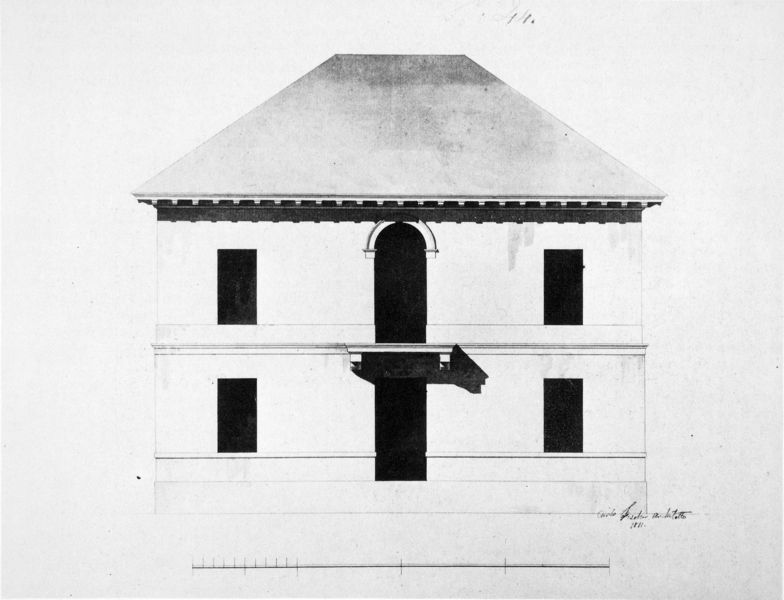
Titel: Wohnhaus Kellerhoven in der ehem. Briennerstr. 43 in München(Entwurf II) - Aufriss
Künstler: Carl von Fischer
Standort: München
Institution: Architektursammlung der Technischen Universität
Schlagwörter: schatten, weiß, fenster, grau, licht, schwarz, skizze, tür, zeichnung, dach, gebäude, haus, flächig, architektur, sockel, signatur, blatt, balkon, schrift, papier, rahmung, ansicht, bogen, fassade, türen, fischer, giebel, grafik, graphik, schattierung, sigantur, rundbogen, vorsprung, detail, symmetrie, tor, bögen, eingang, erker, wohnhaus, überdachung, rechteck, münchen, stockwerk, druck, schwarzweiss, stich, entwurf, rustika, villa, sims, gesims, risalit, walmdach, landhaus, mansarddach, vorderansicht, plan, konsolen, lich, vordach, bau, austritt, details, holzbalken, toscana, legende, gebälk, grundriss, massstab, aufriss, schwarz/weiß, architekturzeichnung, außenansicht, traufe, satteldach, rundbogenfenster, gesimse, rustica, zahnschnitt, beschriftet, zweistöckig, gliederung, skala, giebeldach, unterkonstruktion, horizontalgesims, carl von, lochfassade, mansardendach, mauerung, vorder, zahnfries, unterschirft, vorspringen